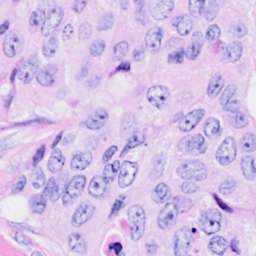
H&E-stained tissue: Breast